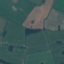
Label: Pasture